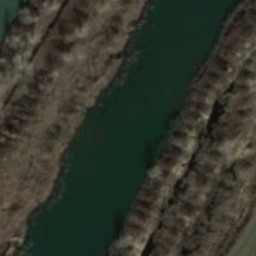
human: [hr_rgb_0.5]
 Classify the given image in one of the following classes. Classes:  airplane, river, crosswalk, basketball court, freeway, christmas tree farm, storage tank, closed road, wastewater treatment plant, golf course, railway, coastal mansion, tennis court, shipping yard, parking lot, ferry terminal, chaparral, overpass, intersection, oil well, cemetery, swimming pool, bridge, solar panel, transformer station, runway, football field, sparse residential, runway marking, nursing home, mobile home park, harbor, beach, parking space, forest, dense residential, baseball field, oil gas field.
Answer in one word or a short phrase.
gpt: river